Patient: sex M, age 57
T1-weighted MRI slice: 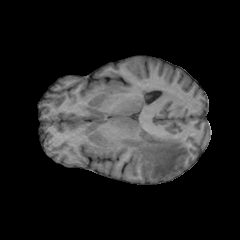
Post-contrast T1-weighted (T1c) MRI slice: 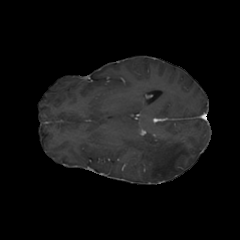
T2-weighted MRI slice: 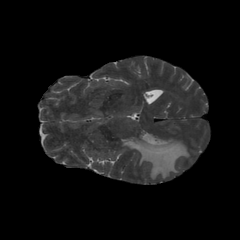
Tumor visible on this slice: yes
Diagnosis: Glioblastoma, IDH-wildtype
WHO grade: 4